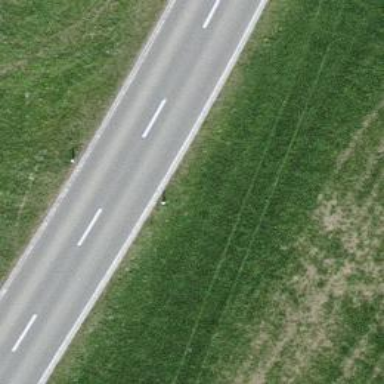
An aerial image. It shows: Tertiary road.